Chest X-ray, PA view. Patient: 64 years old, sex F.
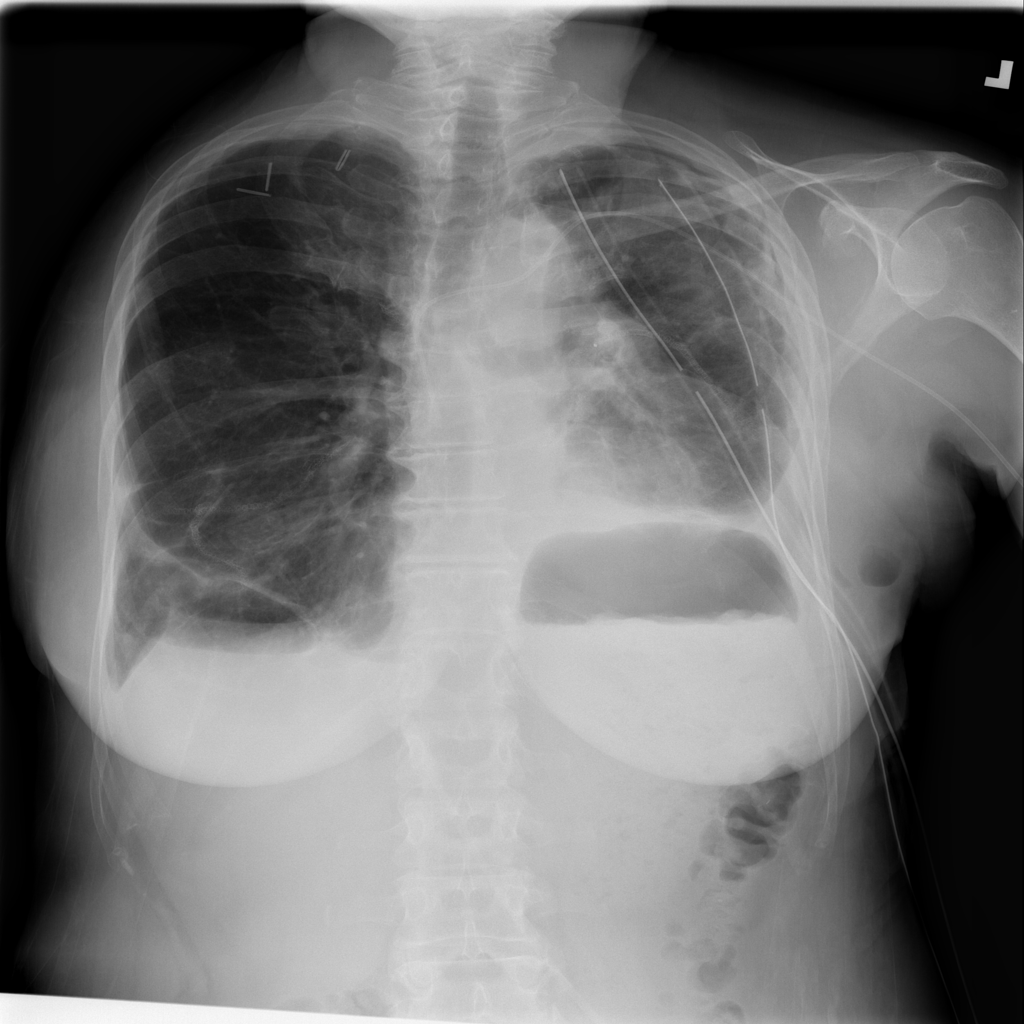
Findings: Effusion, Infiltration, Pneumothorax